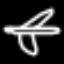
Label: airplane